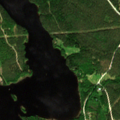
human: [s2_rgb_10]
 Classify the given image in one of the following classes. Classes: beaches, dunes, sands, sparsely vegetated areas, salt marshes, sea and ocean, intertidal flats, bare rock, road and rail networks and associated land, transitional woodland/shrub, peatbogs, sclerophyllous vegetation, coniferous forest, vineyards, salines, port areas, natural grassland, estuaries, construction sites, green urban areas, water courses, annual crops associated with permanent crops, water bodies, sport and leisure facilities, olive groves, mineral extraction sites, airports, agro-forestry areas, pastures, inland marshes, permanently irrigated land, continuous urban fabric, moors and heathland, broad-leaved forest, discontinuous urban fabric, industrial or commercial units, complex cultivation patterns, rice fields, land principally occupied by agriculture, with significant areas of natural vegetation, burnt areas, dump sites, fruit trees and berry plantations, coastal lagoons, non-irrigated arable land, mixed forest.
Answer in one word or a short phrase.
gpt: coniferous forest, mixed forest, water bodies